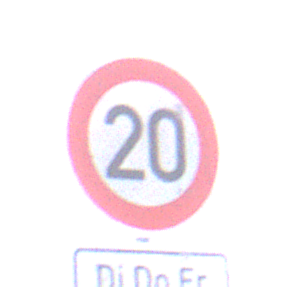
Verkehrszeichen: Geschwindigkeit20
Zusatzzeichen unten: ZeitangabenMitBeschraenkungAufWochentage3
Umgebung: Outdoor, Urban
Tageszeit: MorningAfternoon
Wetter: Overcast
Licht: Natural
Jahreszeit: NotSpecified
Kontrast: LowContrast